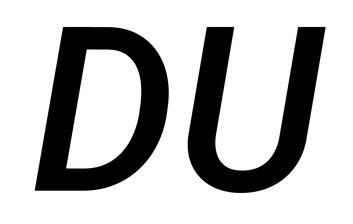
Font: Roboto-Italic_Medium_Italic